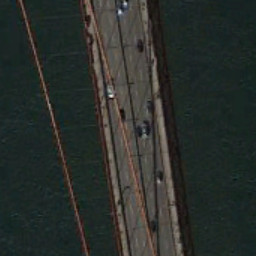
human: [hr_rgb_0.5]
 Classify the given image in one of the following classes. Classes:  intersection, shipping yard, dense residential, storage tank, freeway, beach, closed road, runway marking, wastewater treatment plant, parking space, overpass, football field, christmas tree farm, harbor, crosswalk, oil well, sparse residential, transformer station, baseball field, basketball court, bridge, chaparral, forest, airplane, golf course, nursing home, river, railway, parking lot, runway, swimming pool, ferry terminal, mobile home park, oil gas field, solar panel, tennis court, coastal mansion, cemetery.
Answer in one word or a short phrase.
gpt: bridge